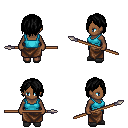
a pixel art fantasy rpg character, female body template, human, dark skin, teal pirate shirt, robe skirt, black bangs hairstyle, gray slippers, spear, four views (front, back, left, right), 2x2 character sprite sheet, small pixel art, hard edges, no anti-aliasing